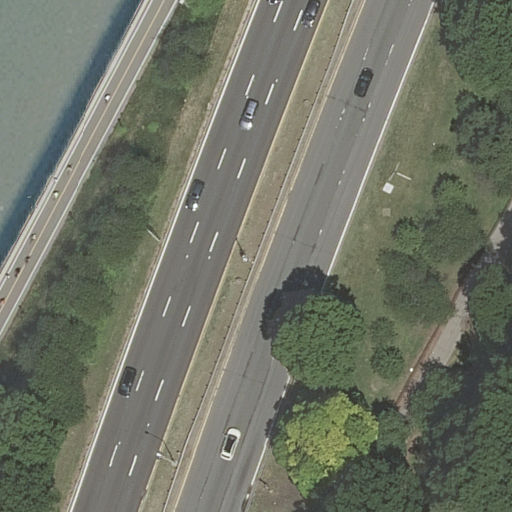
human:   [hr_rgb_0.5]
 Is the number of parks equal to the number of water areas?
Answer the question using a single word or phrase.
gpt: yes

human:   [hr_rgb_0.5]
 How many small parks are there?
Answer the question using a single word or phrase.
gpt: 0

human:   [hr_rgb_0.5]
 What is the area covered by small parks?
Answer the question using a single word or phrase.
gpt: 0m2

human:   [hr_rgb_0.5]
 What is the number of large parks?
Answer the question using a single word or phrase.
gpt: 0

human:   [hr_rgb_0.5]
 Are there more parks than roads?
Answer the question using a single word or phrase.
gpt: no

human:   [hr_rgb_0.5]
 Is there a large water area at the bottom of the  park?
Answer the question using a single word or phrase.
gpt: no

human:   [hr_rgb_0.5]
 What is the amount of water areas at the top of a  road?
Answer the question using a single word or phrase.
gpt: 1

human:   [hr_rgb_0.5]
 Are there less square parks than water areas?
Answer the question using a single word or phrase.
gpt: yes

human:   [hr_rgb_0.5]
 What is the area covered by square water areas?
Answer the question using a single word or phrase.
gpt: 0m2

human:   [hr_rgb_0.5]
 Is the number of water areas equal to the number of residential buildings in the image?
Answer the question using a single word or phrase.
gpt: no

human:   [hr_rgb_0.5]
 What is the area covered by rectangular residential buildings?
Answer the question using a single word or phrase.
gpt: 0m2

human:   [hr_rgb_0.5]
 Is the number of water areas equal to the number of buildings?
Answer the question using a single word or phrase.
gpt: no

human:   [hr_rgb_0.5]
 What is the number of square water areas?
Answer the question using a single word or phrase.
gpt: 0

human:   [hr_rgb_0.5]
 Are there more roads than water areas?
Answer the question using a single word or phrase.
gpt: yes

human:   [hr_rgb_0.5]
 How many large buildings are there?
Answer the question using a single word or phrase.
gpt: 0

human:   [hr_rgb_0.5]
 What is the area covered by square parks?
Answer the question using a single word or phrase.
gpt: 0m2

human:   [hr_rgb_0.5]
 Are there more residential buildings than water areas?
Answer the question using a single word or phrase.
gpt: no

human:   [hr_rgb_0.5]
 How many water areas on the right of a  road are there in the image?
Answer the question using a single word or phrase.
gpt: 0

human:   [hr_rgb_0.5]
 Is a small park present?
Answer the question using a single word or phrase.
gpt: no

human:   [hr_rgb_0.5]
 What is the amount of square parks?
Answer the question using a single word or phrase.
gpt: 0

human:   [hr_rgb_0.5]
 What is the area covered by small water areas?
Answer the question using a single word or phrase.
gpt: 0m2

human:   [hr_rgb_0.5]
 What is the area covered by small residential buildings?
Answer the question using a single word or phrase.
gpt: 0m2

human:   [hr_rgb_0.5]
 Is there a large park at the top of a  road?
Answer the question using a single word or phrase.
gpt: no

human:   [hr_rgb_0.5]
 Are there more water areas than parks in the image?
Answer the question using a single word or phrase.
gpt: no

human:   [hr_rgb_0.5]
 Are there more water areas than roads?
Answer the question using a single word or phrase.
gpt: no

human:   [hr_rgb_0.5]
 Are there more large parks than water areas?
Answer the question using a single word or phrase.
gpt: no

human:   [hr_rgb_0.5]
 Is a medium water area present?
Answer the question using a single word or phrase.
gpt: no

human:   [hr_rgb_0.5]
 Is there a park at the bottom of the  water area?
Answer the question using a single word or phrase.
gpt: no

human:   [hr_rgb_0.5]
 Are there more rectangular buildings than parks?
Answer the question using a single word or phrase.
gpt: no

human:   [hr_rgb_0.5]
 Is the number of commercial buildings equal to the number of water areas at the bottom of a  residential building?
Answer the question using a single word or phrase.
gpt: yes

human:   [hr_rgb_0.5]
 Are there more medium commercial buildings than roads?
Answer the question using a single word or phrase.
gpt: no

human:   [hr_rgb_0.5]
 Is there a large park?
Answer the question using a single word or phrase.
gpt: no

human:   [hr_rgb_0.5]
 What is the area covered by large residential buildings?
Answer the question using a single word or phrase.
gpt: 0m2

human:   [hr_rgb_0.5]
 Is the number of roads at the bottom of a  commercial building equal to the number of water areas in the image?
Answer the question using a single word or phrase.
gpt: no

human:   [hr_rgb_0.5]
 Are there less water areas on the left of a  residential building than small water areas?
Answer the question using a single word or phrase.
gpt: no

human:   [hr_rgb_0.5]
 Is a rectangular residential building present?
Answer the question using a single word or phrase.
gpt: no